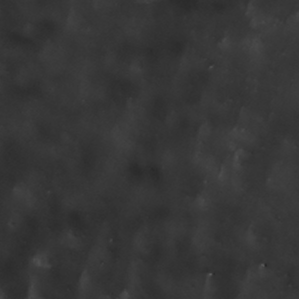
Label: non_frost